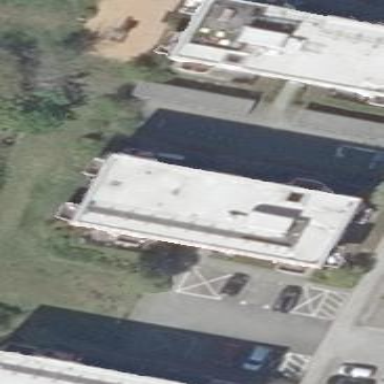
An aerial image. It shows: Apartment building with flat roof.